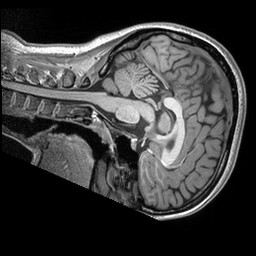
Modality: T1w
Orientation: sagittal
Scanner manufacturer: siemens
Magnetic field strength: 3 T
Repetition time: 2.53 s
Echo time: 0.00298 s